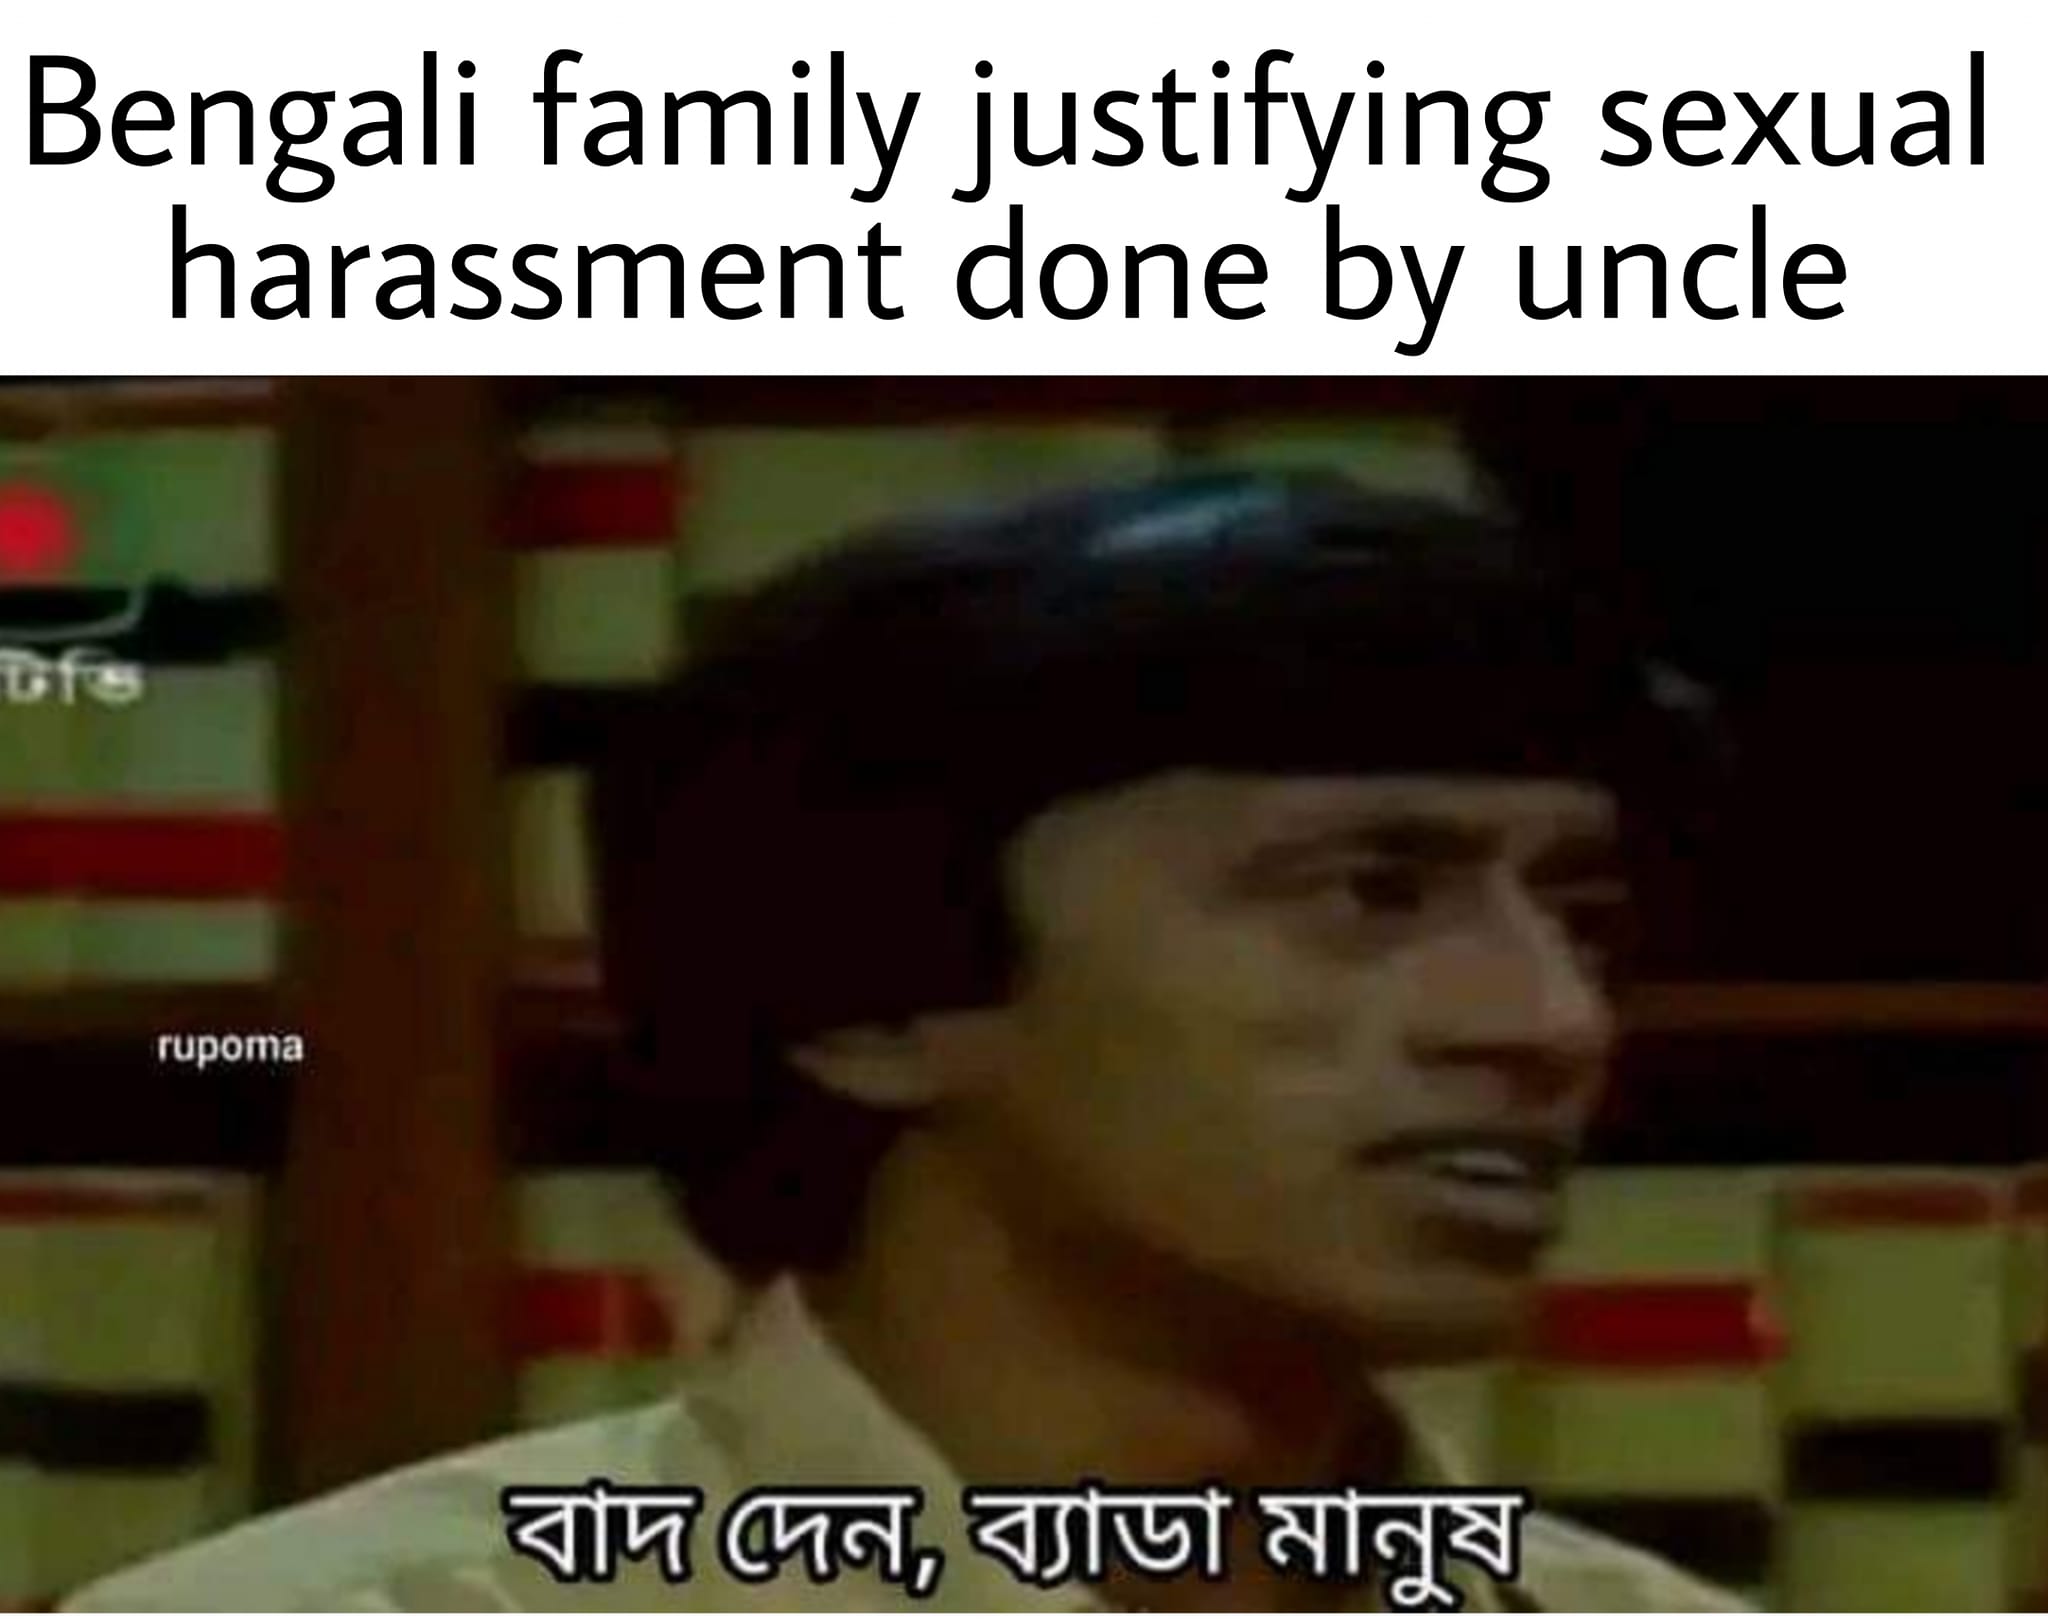
Caption: Bengali family justifying sexual harassment done by uncle    বাদ দেন , ব্যাডা মানুষ
Label: non-hate